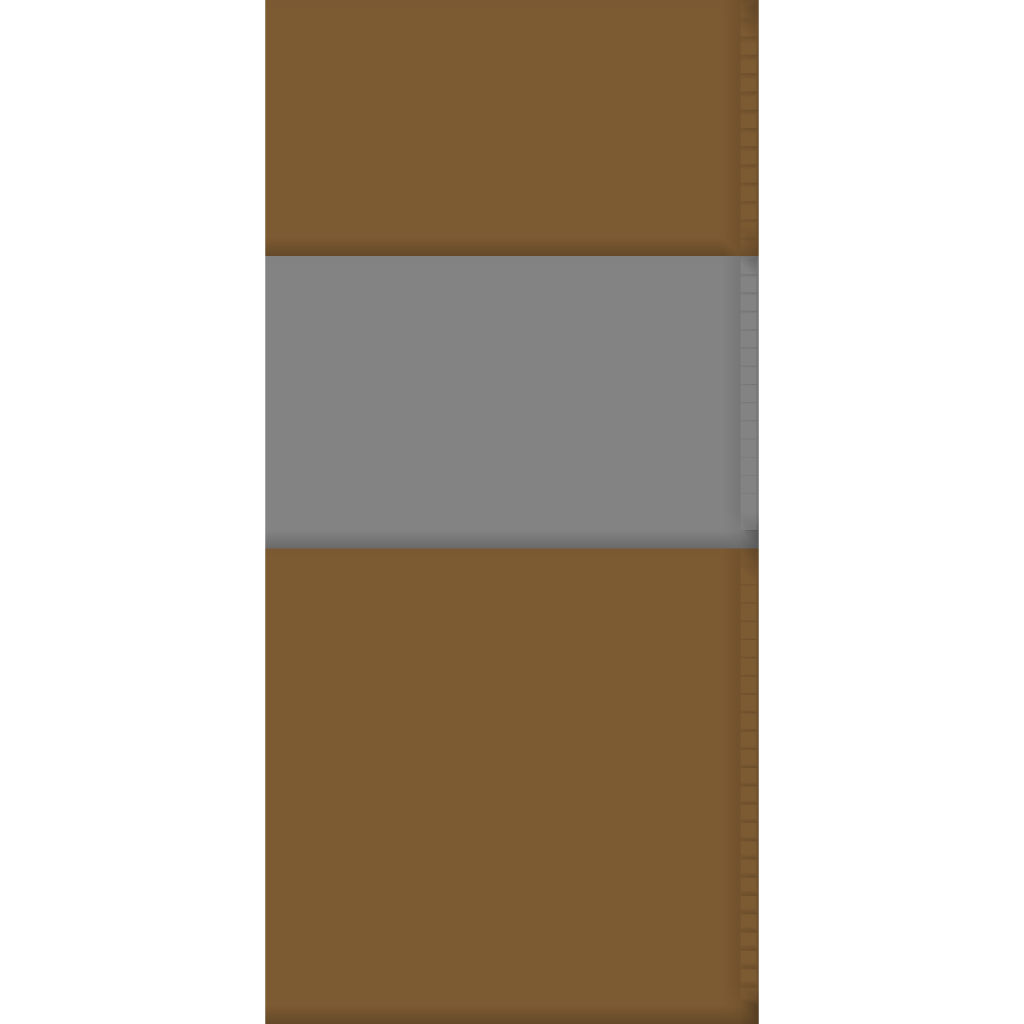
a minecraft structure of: Underground Mirror Dome bad low quality